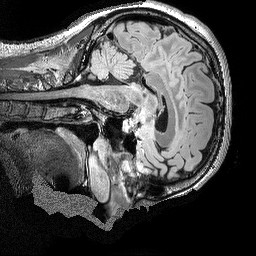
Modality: FLAIR
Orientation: sagittal
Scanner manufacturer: siemens
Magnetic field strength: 3 T
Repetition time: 5 s
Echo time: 0.391 s